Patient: sex M, age 48
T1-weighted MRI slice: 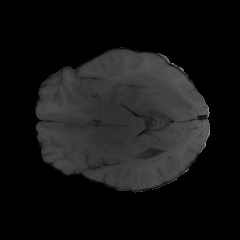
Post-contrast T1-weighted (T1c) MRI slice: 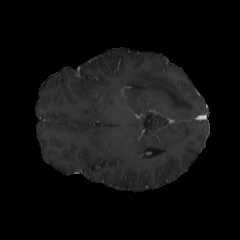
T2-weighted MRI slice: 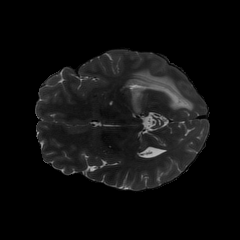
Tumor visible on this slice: yes
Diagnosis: Glioblastoma, IDH-wildtype
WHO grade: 4